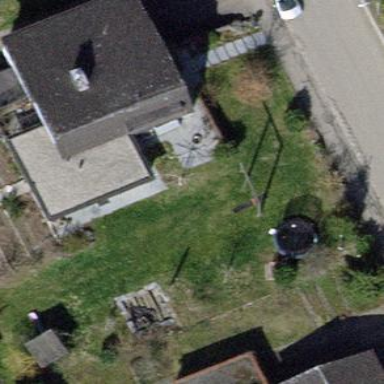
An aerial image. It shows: Detached building with saltbox-shaped roof.